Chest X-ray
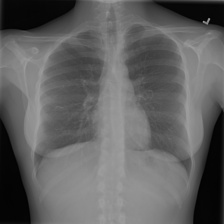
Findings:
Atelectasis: negative
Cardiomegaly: negative
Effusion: negative
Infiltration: negative
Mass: negative
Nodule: negative
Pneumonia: negative
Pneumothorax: negative
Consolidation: negative
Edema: negative
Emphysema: negative
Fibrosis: negative
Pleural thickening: negative
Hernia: negative